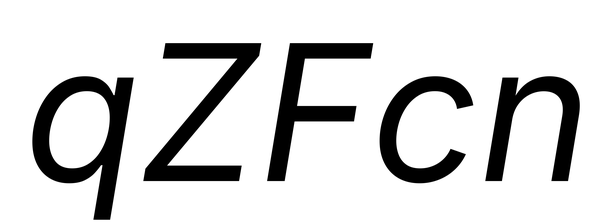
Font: Inter-Italic_Italic